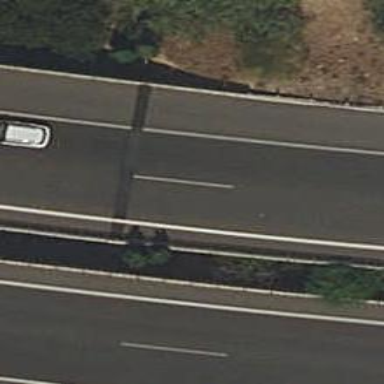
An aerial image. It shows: Motorway.